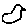
Label: bird